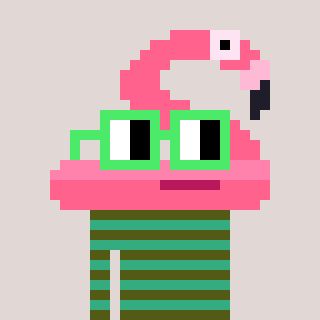
a pixel art character with square light green glasses, a flamingo-shaped head and a teal-colored body on a warm background